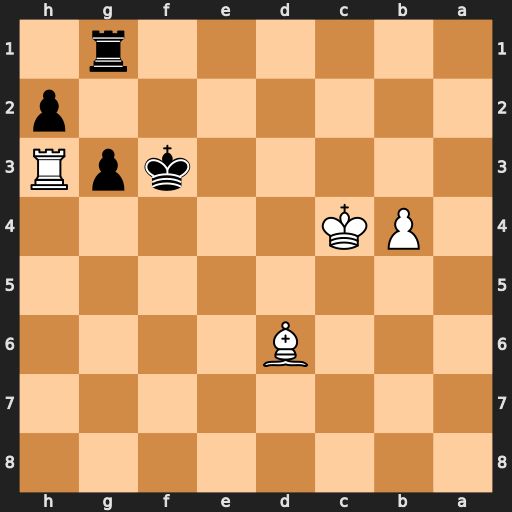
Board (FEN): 8/8/3B4/8/1PK5/5kpR/7p/6r1
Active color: b
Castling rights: -
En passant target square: -
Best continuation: Rc1+ Kb5 h1=Q Rxh1 Rxh1 Bxg3 Kxg3 Kc6 Rc1+